Question: What's the simplest way to create a list that has the option to be check-able, just like the linked inbox in windows phone (image attached) ? I want the list to be initially without checkboxes, then with a button click a checkbox appears next to each item just like the inbox.
Any ideas will be appreciated

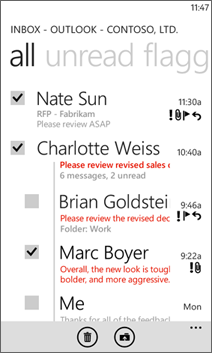
Answer: You should use the <URL> 'MultiselectList'
Sample screenshot: